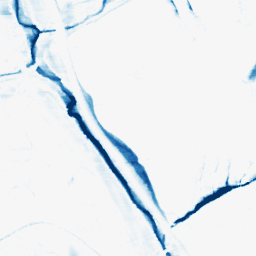
Category: morphological
Decomposition family: morphological_rect
Decomposition parameters: operation: closing
width: 20
height: 5
Upsampling method: sinc_hamming
Upsampling parameters: scale: 8
kernel_size: 16
Upsampling scale: 8